Question: I have a 'div' which contains a 'div' which contains two other 'div's:
'''
<div class="container">
<div class="overlay">
<div class="title">Some title</div>
<div class="description">Some description</div>
</div>
</div>
'''
My CSS:
'''
div.container {
width: 220px;
height: 160px;
display: inline-block;
position: relative;
}
div.container div.overlay {
margin: 0;
position: absolute;
bottom: 0px;
width: 220px;
padding: 0;
}
'''
This, with some other, irrelevant, CSS, makes what's shown in the second picture. Now I need to make some other CSS to make it like the first picture by default. When you go with your mouse over '.container', the '.description' should slide in, making it like the second picture:

This question is only about positioning and the jQuery needed to slide the description in - colors and other layout isn't the problem. I'm looking for a solution compatible in all major browsers.
:
Forgot to mention that I do not know the height of '.title' or '.description' - the heights are set to 'auto' because the depend on the text in there.
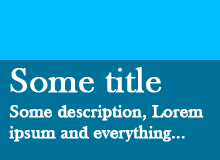
Answer: This can be done with pure css 3.
As it is not possible to have a height transition from '0' to 'auto' it uses 'max-height' instead:
'''
.description {
max-height: 0;
transition: 2s;
overflow:hidden;
}
div.container div.overlay:hover .description {
max-height: 160px;
}
'''
pure solution: <URL>
This solution works even if you don't know the height of your description.
CSS 3 transitions require Internet Explorer 10+ : <URL> .
Older versions will still work however without the animation.
---
If you can't live without an animation in IE 8-9 you have to use javascript:
'''
jQuery(function($){
$(".container").on('mouseenter', function(){
$(".description", this).stop(1,1).slideDown();
}).on('mouseleave', function(){
$(".description", this).stop(1,1).slideUp();
})
.find('.description').slideUp(0);
});
'''
pure solution: <URL>